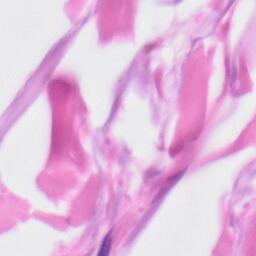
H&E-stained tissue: Skin